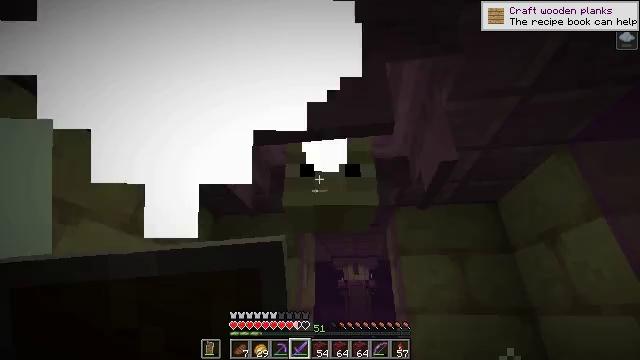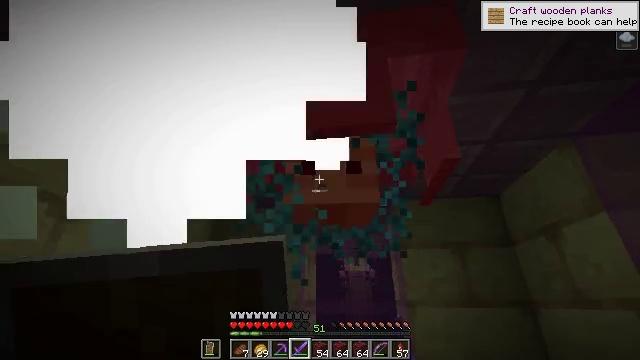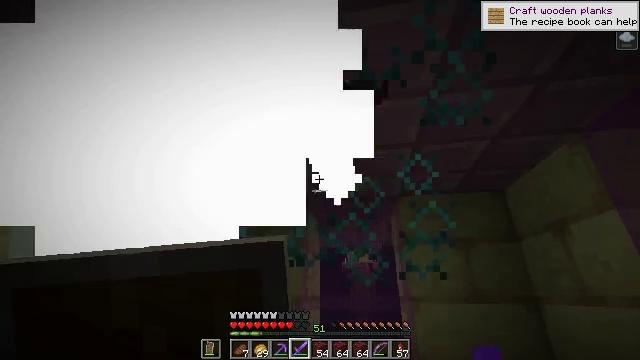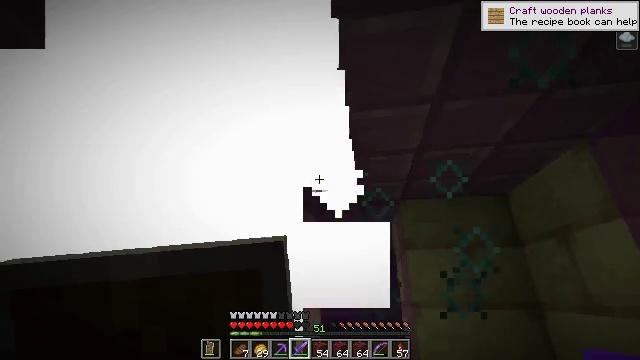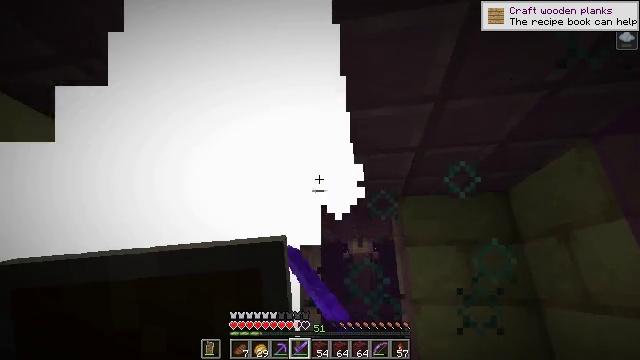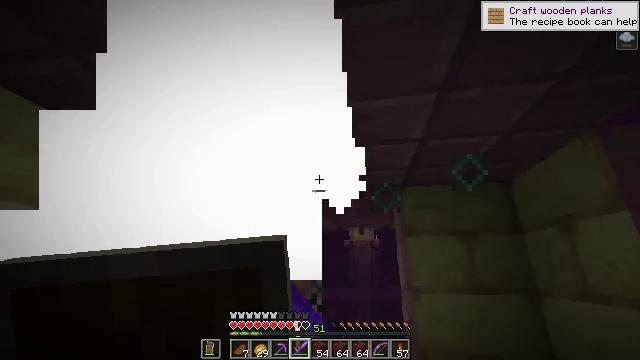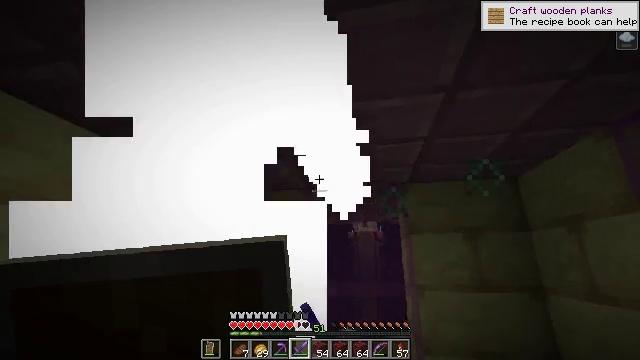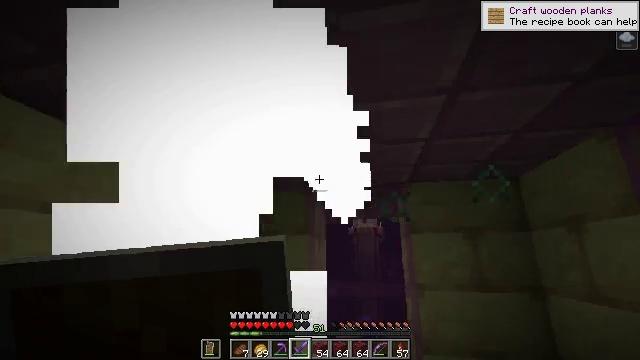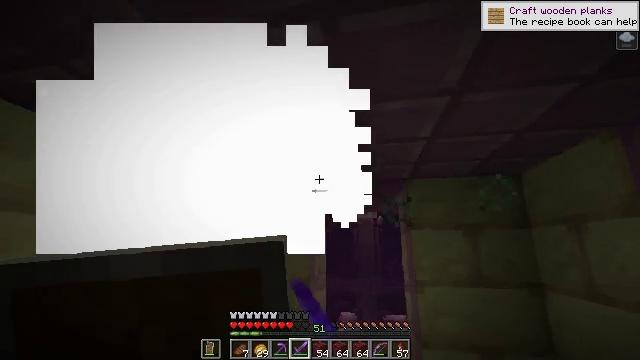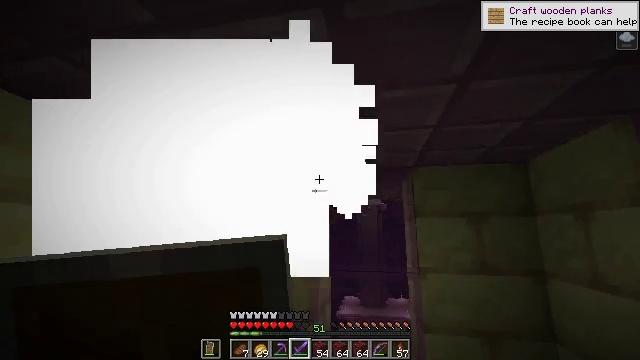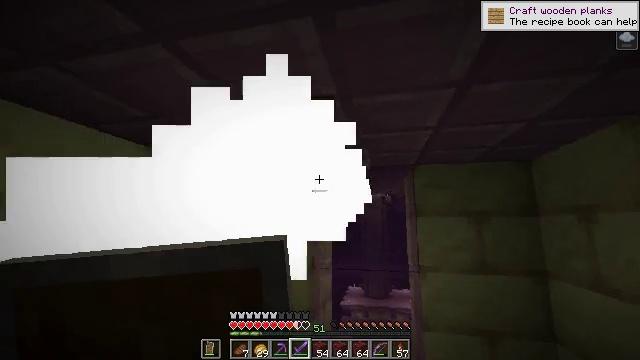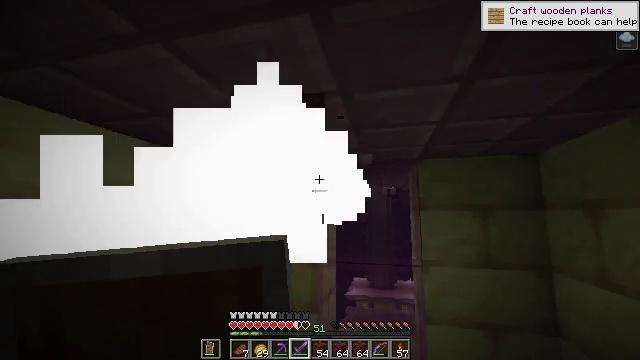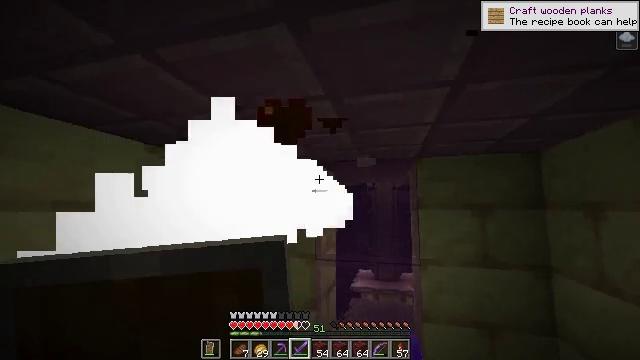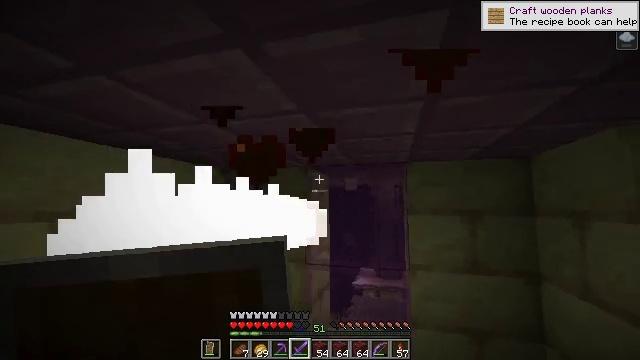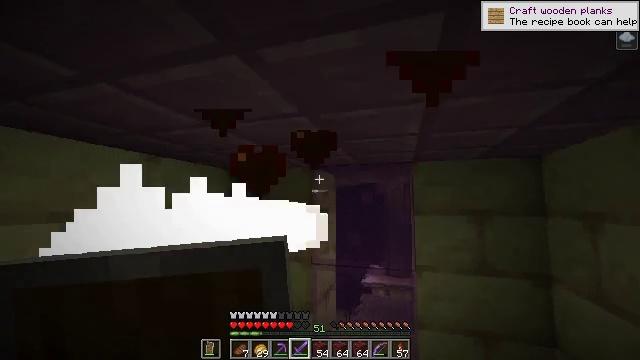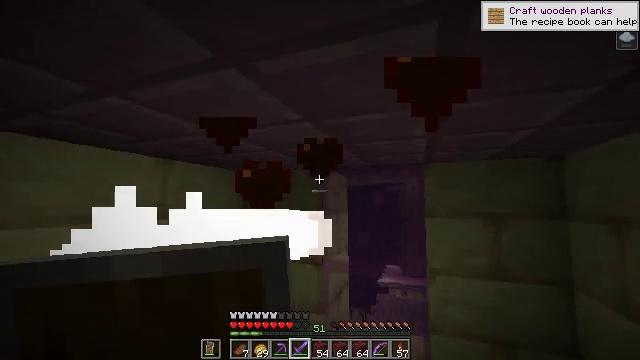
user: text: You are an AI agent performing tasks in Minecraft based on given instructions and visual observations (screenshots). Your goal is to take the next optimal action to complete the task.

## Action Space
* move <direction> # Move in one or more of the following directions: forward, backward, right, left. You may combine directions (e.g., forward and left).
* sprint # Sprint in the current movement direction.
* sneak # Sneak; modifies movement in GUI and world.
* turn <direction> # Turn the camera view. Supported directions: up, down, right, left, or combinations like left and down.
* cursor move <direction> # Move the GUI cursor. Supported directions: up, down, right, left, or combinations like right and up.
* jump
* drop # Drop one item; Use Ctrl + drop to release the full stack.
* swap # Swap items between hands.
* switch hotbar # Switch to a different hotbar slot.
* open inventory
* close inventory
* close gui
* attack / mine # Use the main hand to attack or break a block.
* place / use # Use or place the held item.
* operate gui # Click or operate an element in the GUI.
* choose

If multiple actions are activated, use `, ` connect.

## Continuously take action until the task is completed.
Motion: motion action
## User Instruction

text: Gather the purpur block from a structure.
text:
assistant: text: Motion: turn down, attack / mine
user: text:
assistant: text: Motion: turn down
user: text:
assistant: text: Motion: attack / mine
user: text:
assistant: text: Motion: turn down, attack / mine
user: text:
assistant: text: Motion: turn down, attack / mine
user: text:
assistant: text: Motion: turn down
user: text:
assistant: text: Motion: attack / mine
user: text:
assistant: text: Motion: turn down, attack / mine
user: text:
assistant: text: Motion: move right, turn down, attack / mine
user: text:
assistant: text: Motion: move right, turn down
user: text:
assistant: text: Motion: move right, turn left and down
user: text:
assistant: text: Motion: move right, turn left and down, attack / mine
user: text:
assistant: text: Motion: move right, attack / mine
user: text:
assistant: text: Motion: turn left, attack / mine
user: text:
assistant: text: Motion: turn left
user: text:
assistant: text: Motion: turn left and down
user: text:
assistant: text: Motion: turn left and down
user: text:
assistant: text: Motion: turn left and down
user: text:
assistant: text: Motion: turn left and down
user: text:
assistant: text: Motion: turn left and down
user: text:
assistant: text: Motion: turn left and down
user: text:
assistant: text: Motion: turn left and down
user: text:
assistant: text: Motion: turn left and down
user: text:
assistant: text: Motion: turn left and down
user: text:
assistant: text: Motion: turn left and down
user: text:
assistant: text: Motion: turn left and down
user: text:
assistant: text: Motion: turn down
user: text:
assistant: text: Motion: no_op
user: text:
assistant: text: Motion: no_op
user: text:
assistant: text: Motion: no_op